Interaction volume radius: 10 \u00c5
Interaction volume height: 25 \u00c5
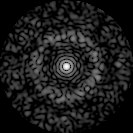
Disorder parameter: 0.8428